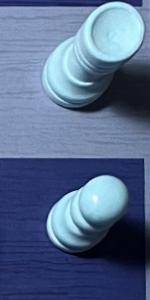
Label: Pawn_White